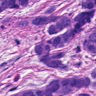
Metastatic tissue present: yes